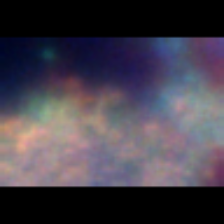
Taxon: Unknown_full_image
Group: Unknown